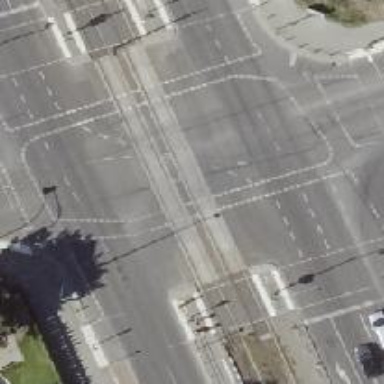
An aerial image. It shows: Tram crossing on the railway.